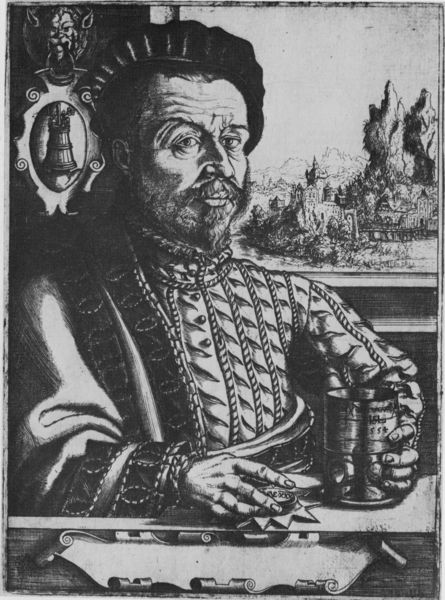
Titel: Bildnis des Ulrich Schwaiger
Künstler: Hanns Lautensack
Institution: (Seriendruck)
Schlagwörter: berg, felsen, feuer, hand, kopf, mann, umhang, weiß, bäume, fluss, landschaft, stadt, fenster, finger, holz, hut, nase, schwarz, stirn, tisch, zeichnung, ausblick, blick, schloss, alt, bart, mütze, augen, falten, kragen, ärmel, bildnis, hände, portrait, porträt, horizont, hügel, qualm, rauch, mantel, sitzend, renaissance, wald, krug, aussicht, holzschnitt, grafik, graphik, monochrom, uhr, knöpfe, becher, burg, medaillon, stern, druck, stich, barrett, uniform, bier, orden, rüstung, pergament, wappen, barett, mittelalter, wams, schriftrolle, adliger, löwe, emblem, humpen, fratze, seriendruck, kompass, rollwerk, berh, kompas, staatsman